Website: apple
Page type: customer-info-address
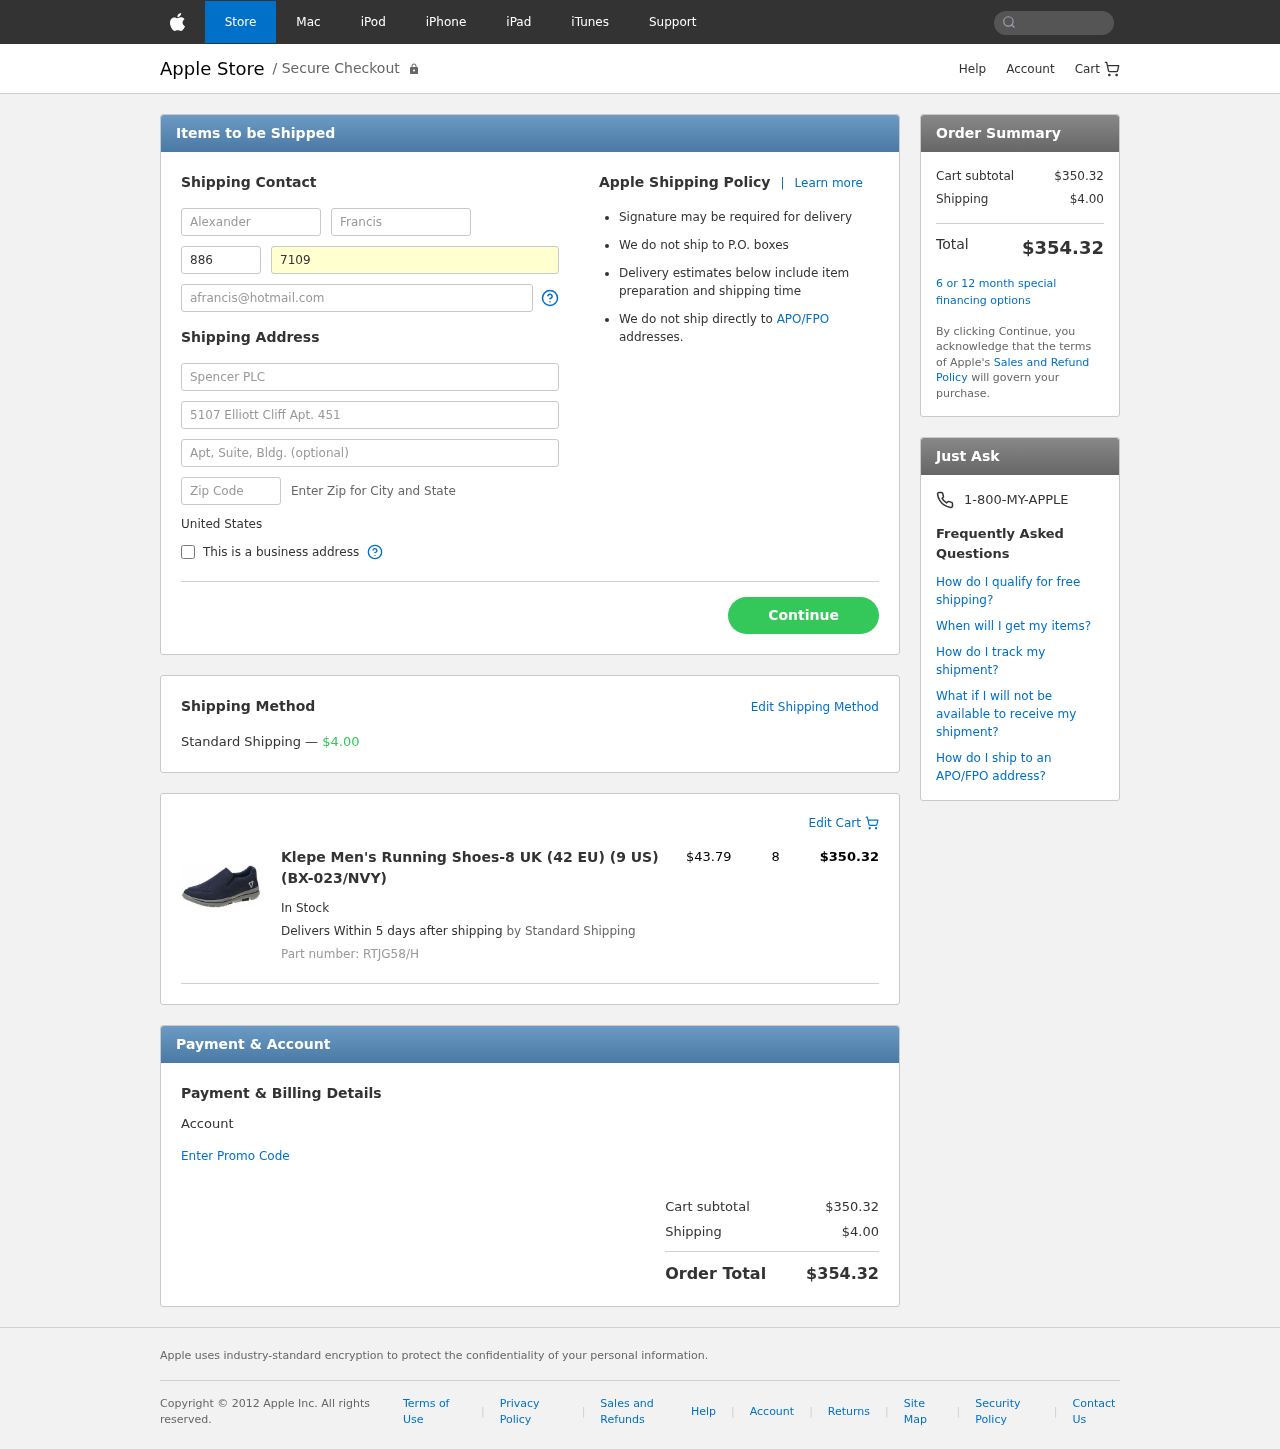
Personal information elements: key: PII_COUNTRY
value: United States
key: PII_FIRSTNAME
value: Alexander
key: PII_LASTNAME
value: Francis
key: PII_PHONE_AREA
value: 886
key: PII_PHONE_LINE
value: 7109
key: PII_EMAIL
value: afrancis@hotmail.com
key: PII_COMPANY
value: Spencer PLC
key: PII_STREET
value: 5107 Elliott Cliff Apt. 451
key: PII_POSTCODE
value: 31206
Product elements: key: PRODUCT1_NAME
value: Klepe Men's Running Shoes-8 UK (42 EU) (9 US) (BX-023/NVY)
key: PRODUCT1_PRICE
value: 43.79
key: PRODUCT1_QUANTITY
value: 8
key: PRODUCT1_SKU
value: RTJG58/H
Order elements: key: ORDER_SHIPPING_COST
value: $4.00
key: ORDER_ITEM_TOTAL
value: $350.32
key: ORDER_SUBTOTAL
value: $350.32
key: ORDER_TOTAL
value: $354.32